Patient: sex F, age 31
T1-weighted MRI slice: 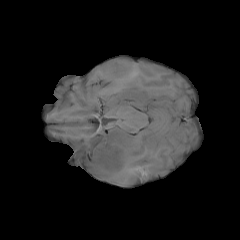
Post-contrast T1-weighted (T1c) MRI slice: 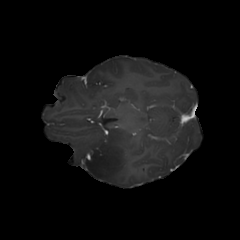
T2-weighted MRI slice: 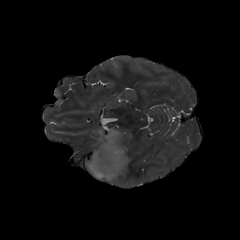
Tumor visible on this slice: yes
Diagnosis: Astrocytoma, IDH-mutant
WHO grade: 2